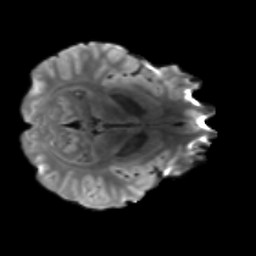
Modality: T2w
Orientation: axial
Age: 25
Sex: male
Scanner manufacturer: siemens
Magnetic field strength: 3 T
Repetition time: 3.5 s
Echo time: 0.086 s